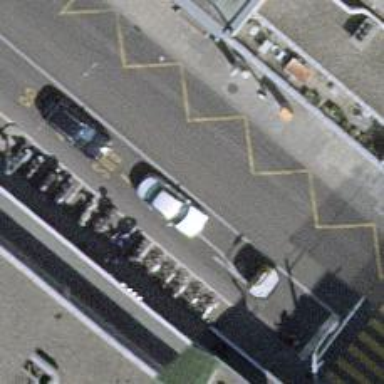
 and there is bus lane on the left side with shared bus and cycle lane."